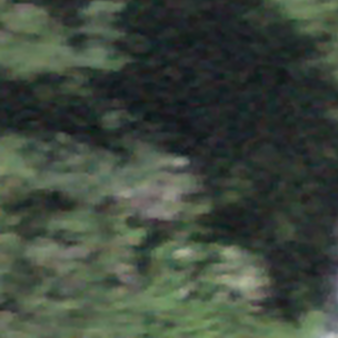
Label: other